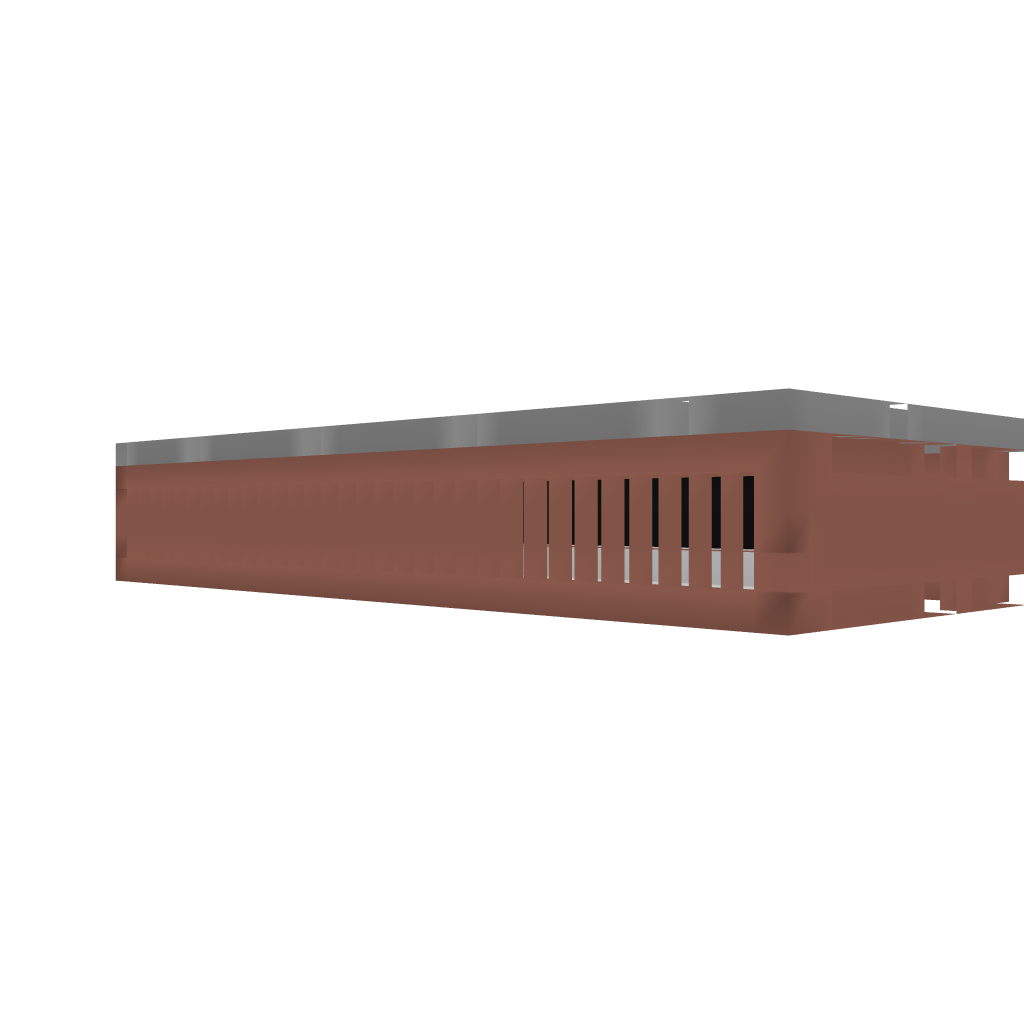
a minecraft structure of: Automatic sorting system